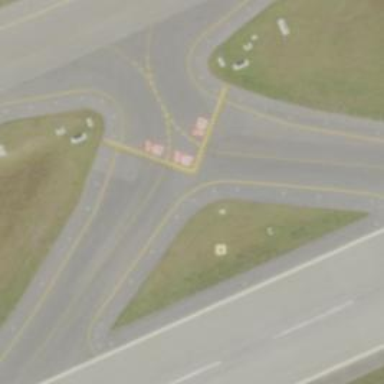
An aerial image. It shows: Image of taxiway at airport.